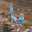
Label: 6